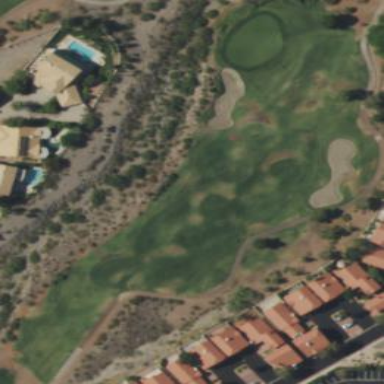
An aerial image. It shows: Rough grassy area used for golf.